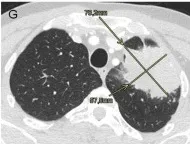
Clinical imaging. Shows a size reduction of primary tumor localized in the left superior lobe in comparison with baseline ; in H, the signs of a partial cavitation (arrow) for necrosis can also be observed.
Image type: radiology (ct)